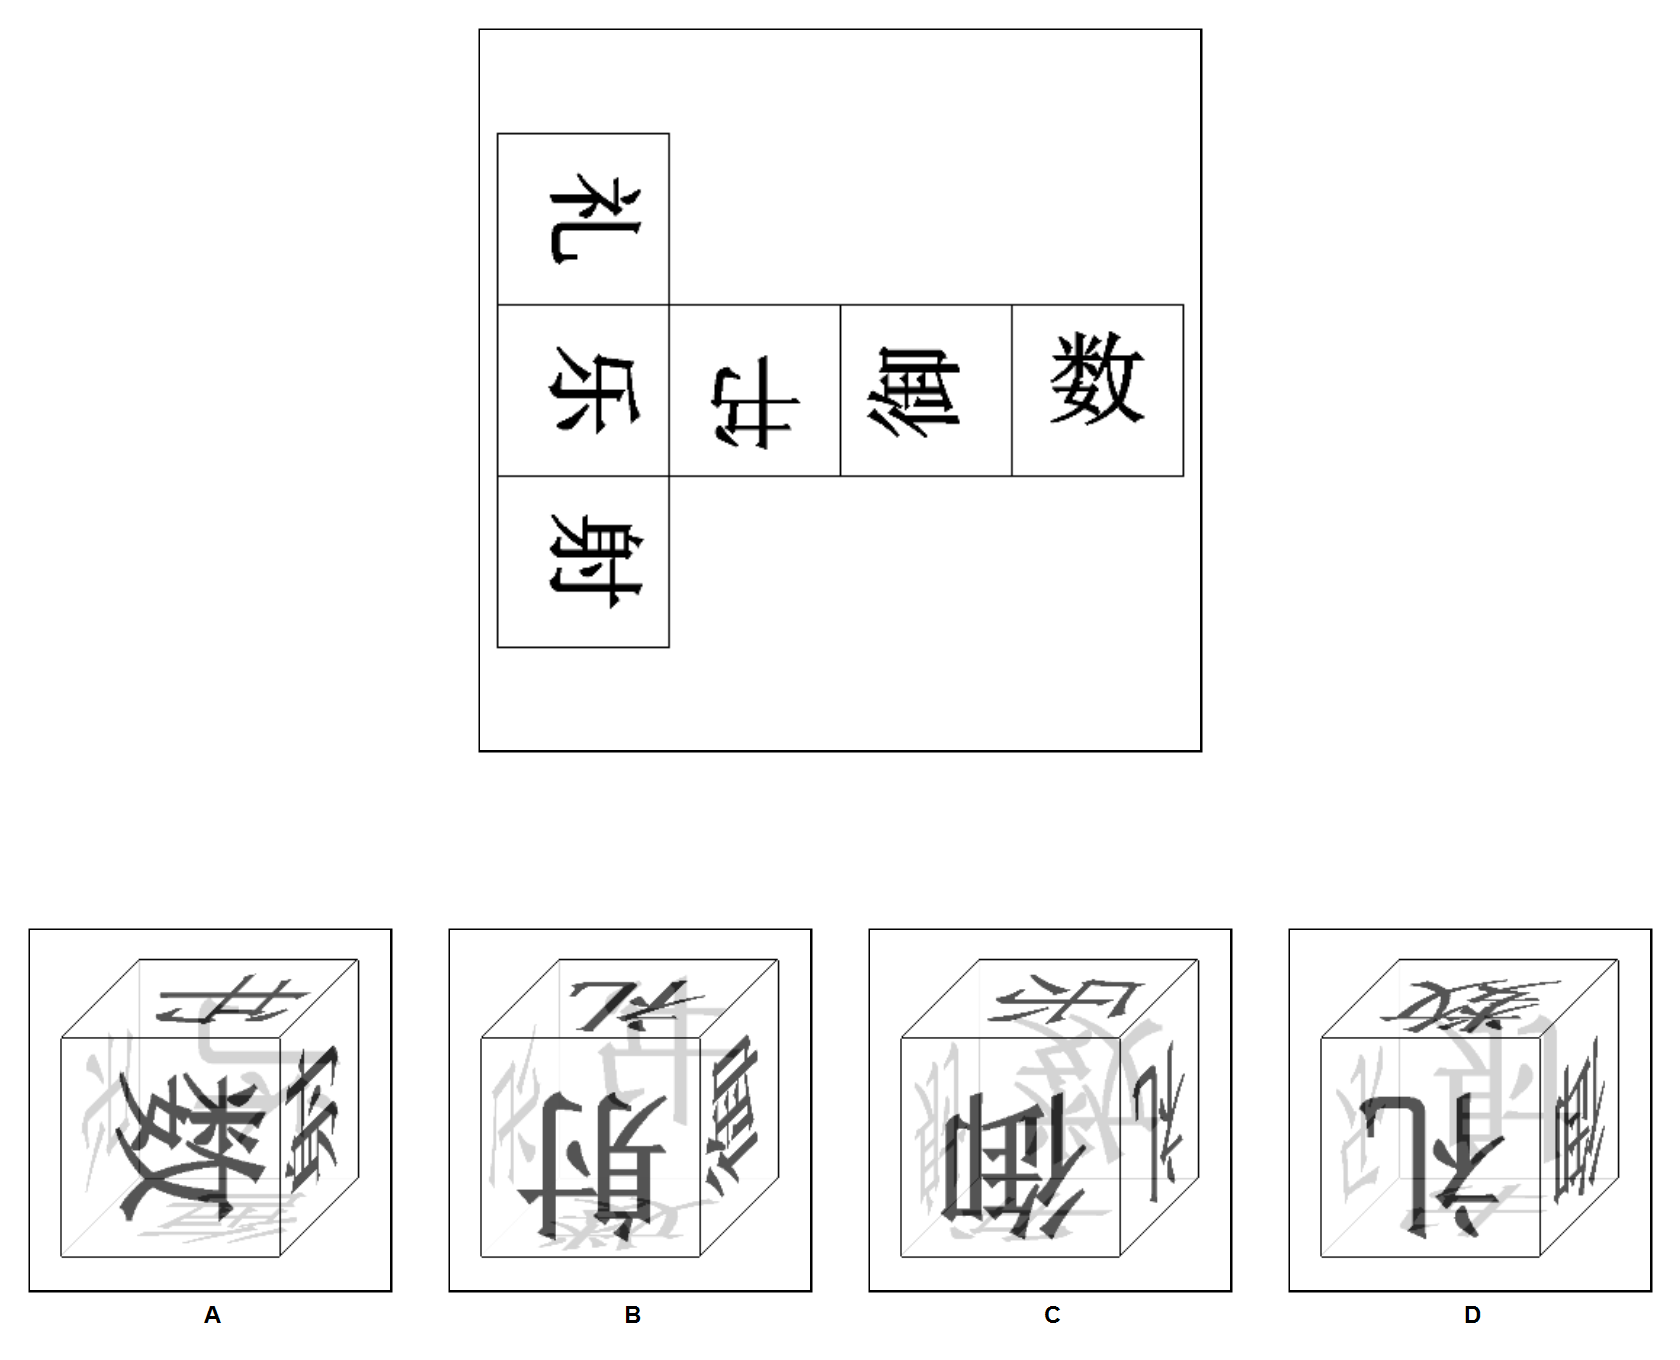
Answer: D